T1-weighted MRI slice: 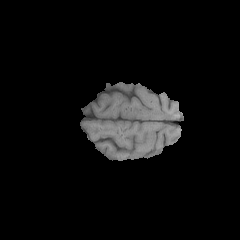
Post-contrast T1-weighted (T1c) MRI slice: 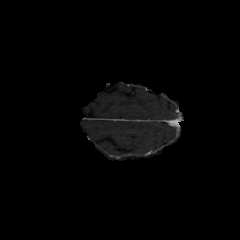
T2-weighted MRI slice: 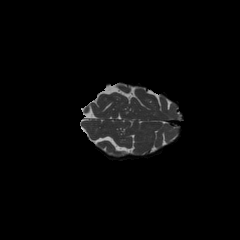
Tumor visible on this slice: no